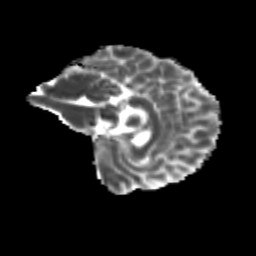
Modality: MD
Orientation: sagittal
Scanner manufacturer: siemens
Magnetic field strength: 3 T
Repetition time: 9.2 s
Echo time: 0.084 s